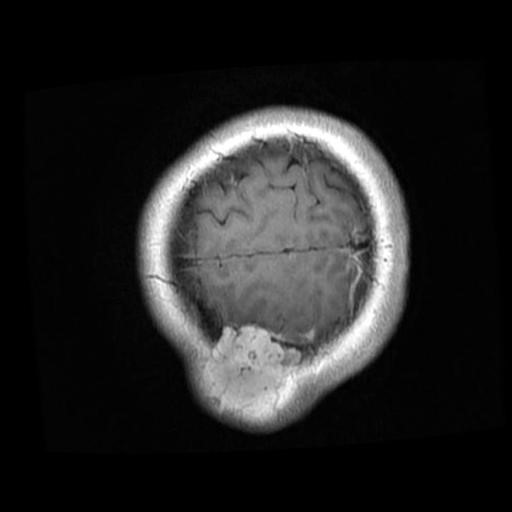
Label: brain_menin